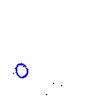
Particle: proton